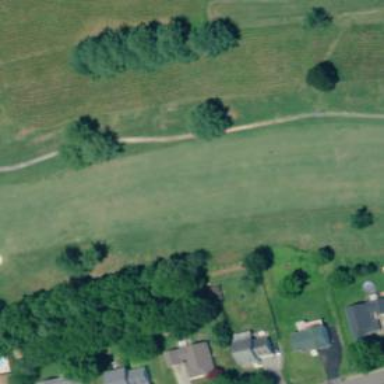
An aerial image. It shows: View of golf hole.